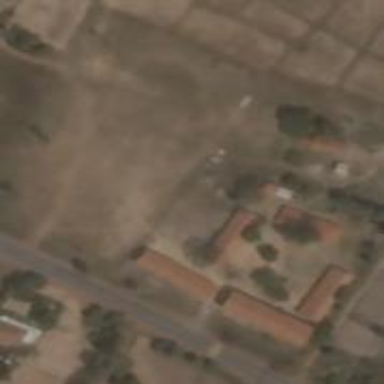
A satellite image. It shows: School.